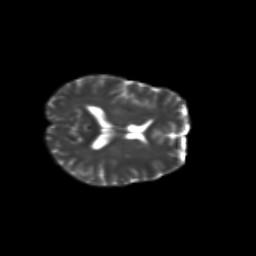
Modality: T2w
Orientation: axial
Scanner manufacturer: siemens
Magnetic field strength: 3 T
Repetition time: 9.2 s
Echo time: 0.084 s